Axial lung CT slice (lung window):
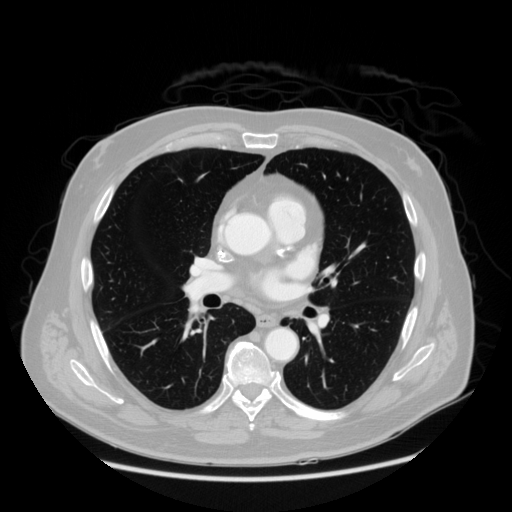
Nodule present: no